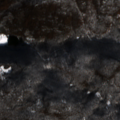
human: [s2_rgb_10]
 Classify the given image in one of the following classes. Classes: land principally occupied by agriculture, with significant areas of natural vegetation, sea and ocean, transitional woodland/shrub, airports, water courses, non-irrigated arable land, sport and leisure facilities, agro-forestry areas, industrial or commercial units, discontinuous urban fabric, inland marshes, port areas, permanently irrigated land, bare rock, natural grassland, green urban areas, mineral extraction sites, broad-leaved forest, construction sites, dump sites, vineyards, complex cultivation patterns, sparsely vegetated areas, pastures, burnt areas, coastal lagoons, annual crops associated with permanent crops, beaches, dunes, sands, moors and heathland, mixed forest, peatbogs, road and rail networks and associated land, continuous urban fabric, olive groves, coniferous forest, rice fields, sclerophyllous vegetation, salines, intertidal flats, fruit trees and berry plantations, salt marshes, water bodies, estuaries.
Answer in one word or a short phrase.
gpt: broad-leaved forest, natural grassland, transitional woodland/shrub